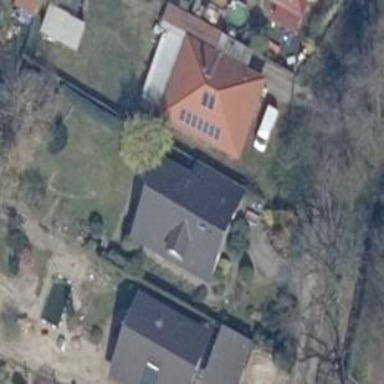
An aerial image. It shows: Detached building with hipped roof shape.